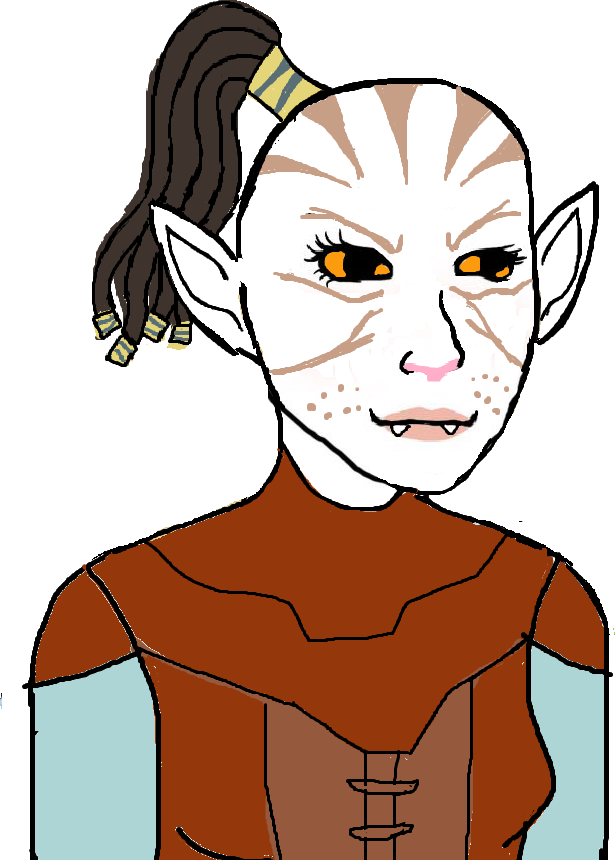
Label: 5_Doomer_Girl